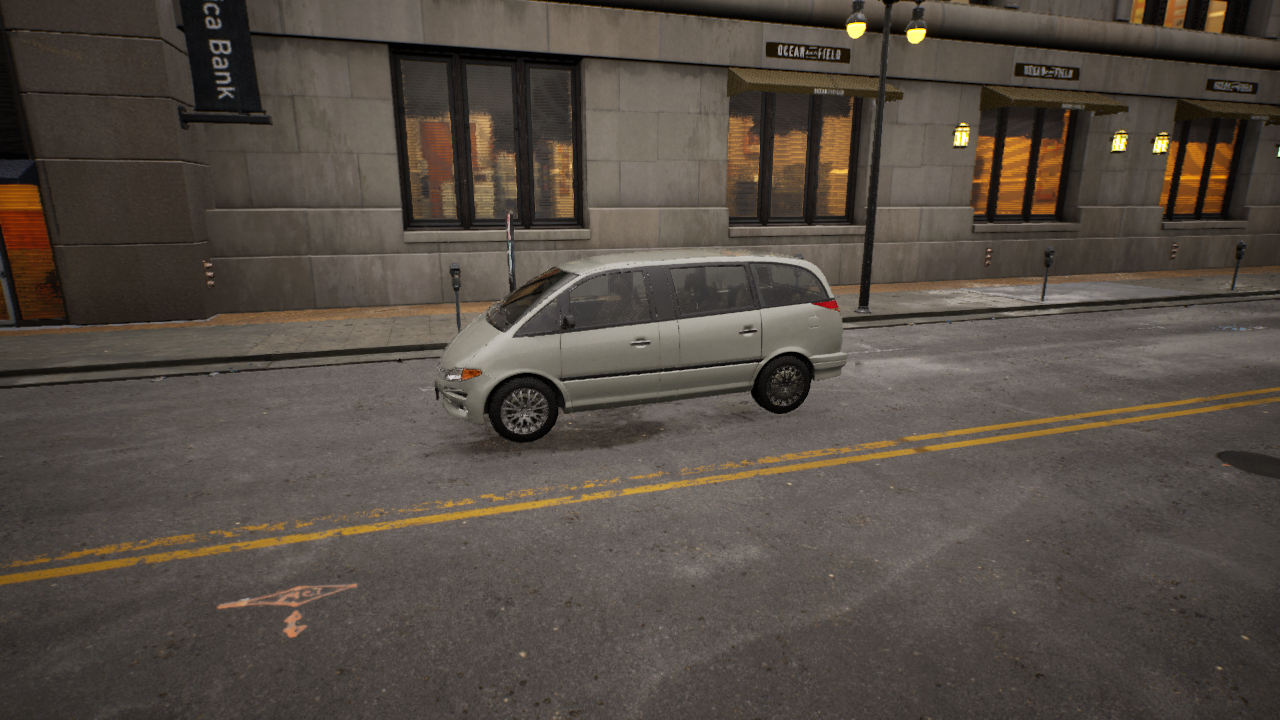
Venue: downtown
Lighting: golden hour
Vehicle rig: minivan